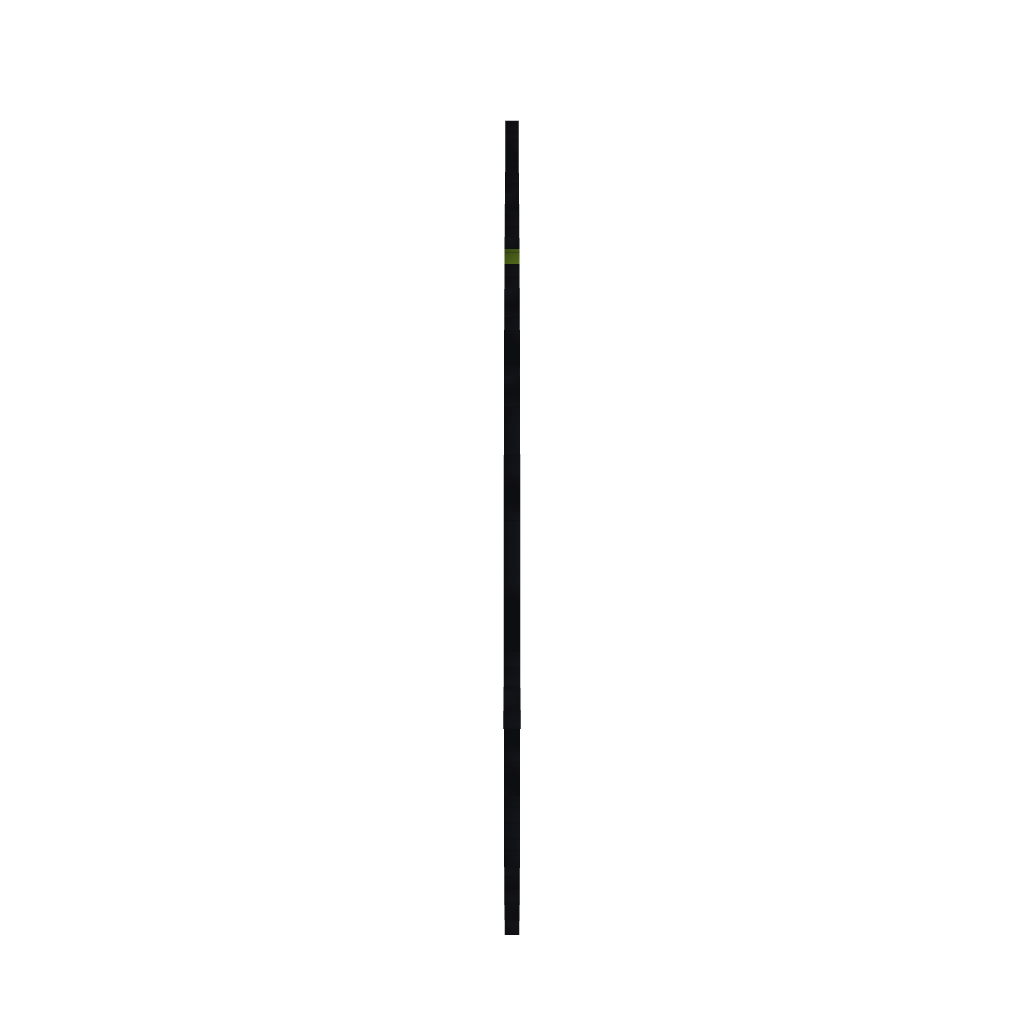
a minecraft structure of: Lemongrab Head (Adventure Time)